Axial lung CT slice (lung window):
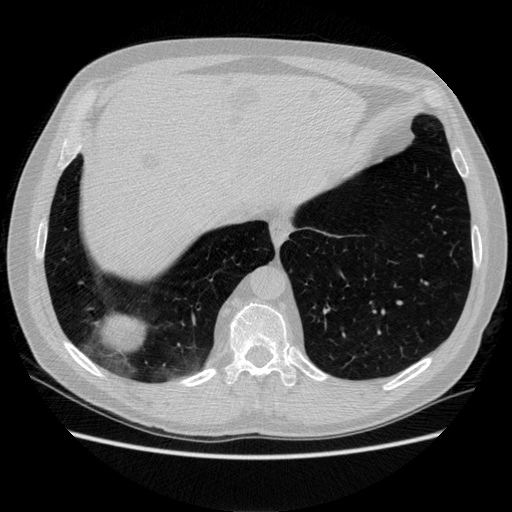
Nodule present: no